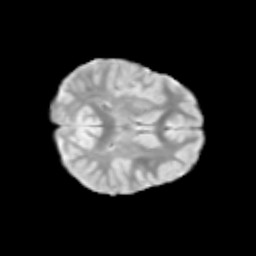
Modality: T2w
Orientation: axial
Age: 9
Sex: female
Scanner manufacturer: siemens
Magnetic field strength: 3 T
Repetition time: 3.8 s
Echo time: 0.07 s